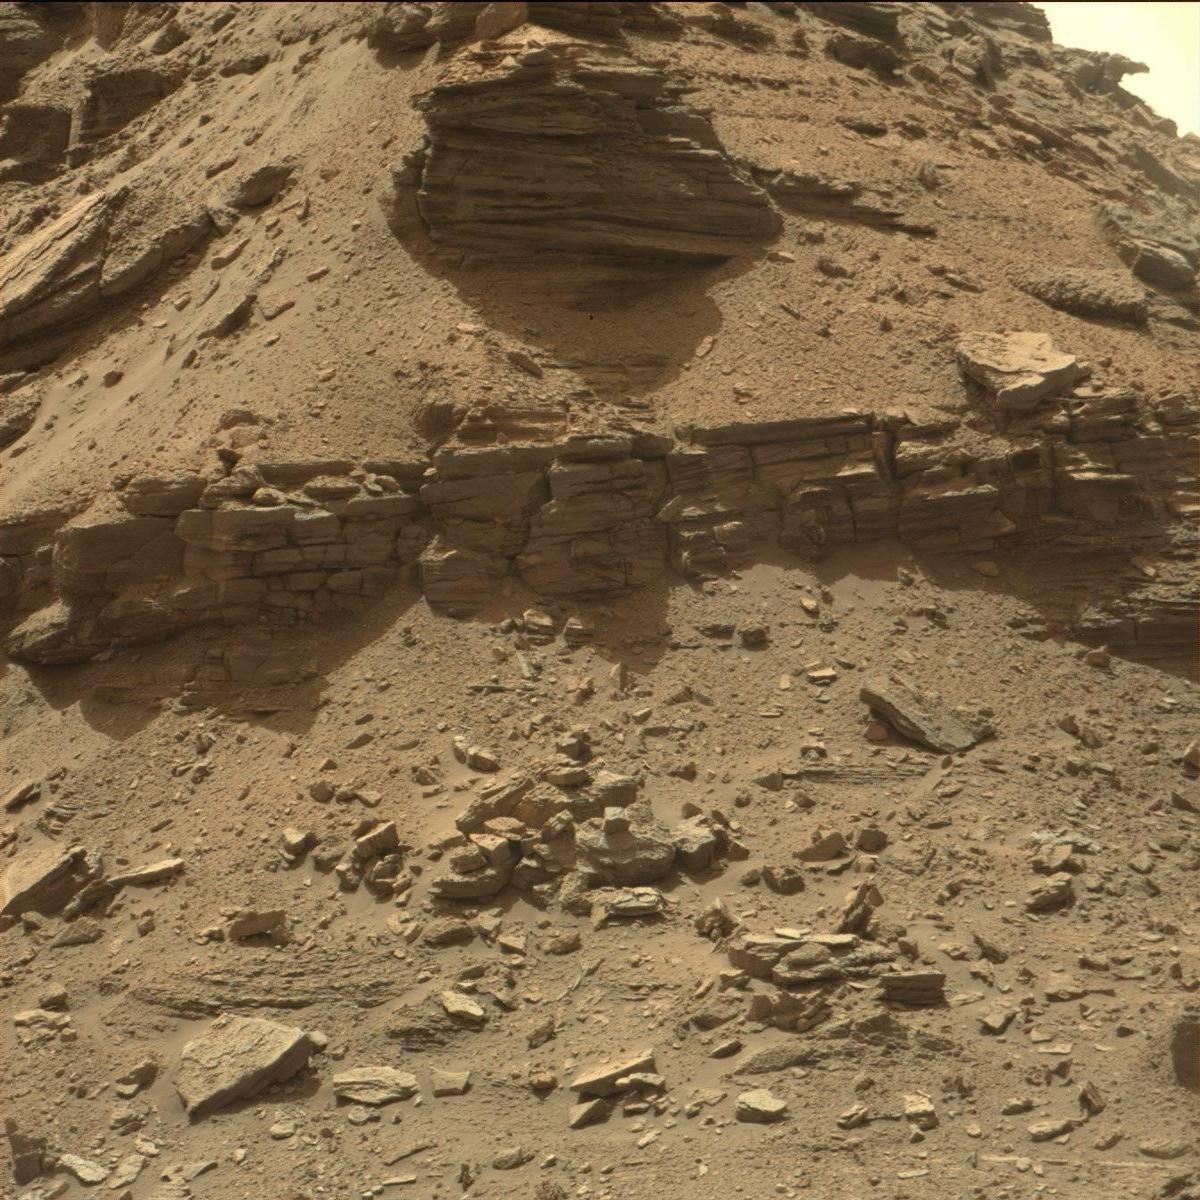
Terrain classes present: Bedrock, Sand / Soil, Sky